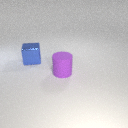
large blue metal cube behind large purple rubber cylinder